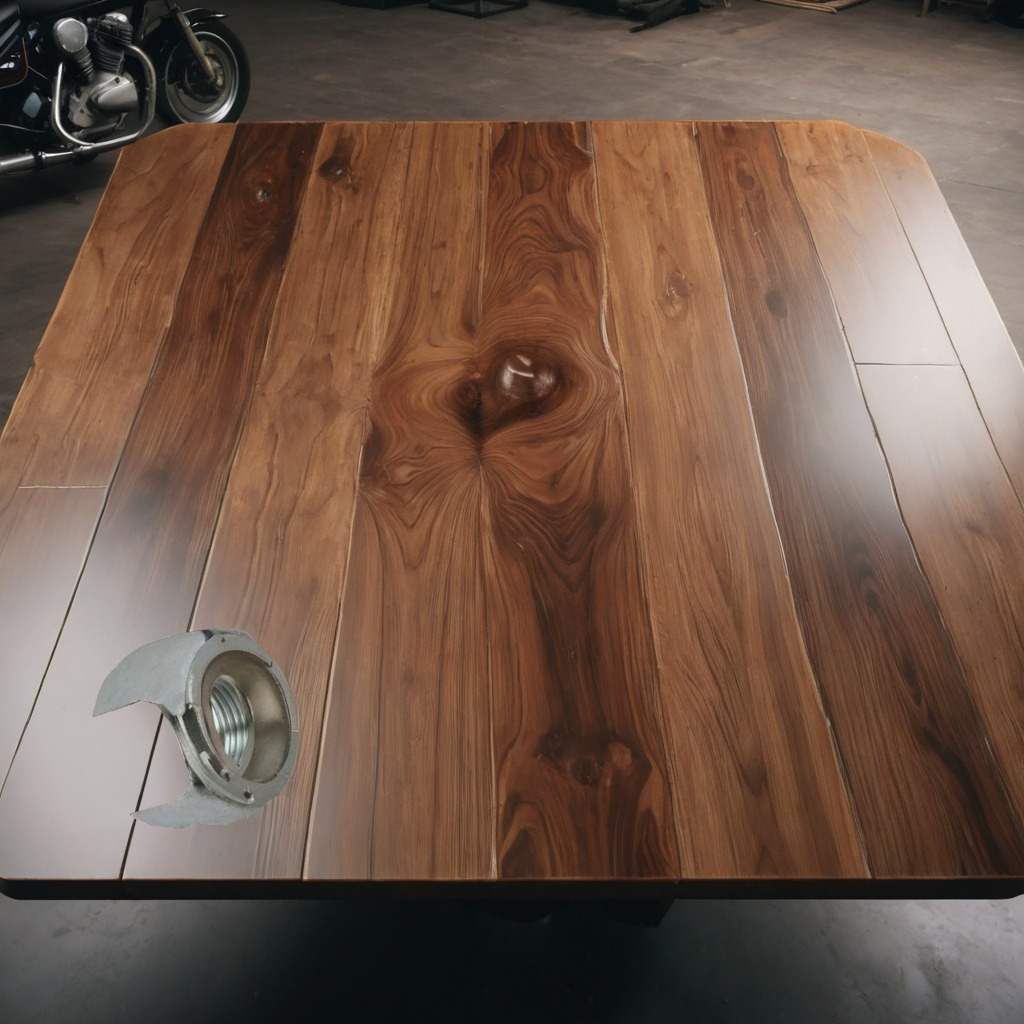
A metal nut is lying on the wooden table.